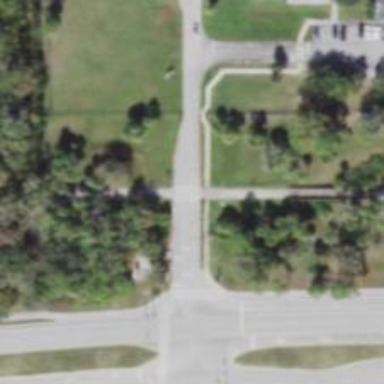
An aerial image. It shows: Excellent visible path with marked crossing for both pedestrians and cyclists.